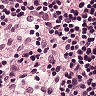
Metastatic tissue present: no